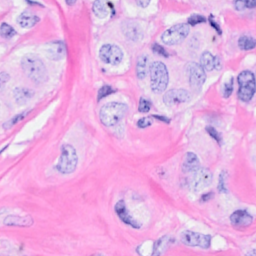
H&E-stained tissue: Breast